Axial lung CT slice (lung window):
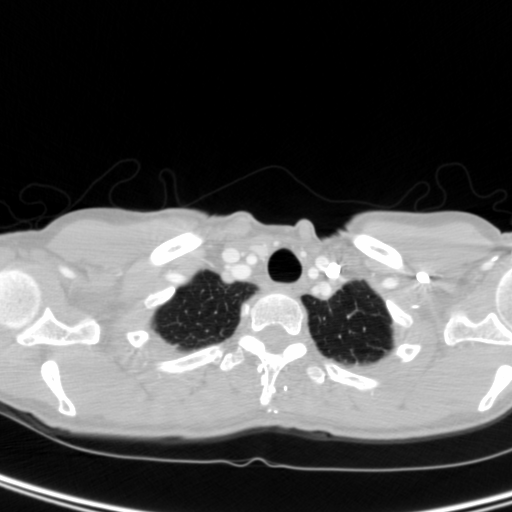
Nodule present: no